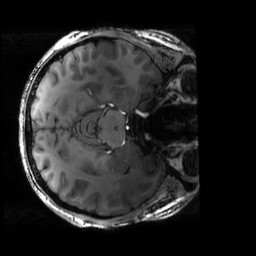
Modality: T1w
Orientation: axial
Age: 23
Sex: male
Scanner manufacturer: siemens
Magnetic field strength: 6.98 T
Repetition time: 3 s
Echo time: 0.00388 s